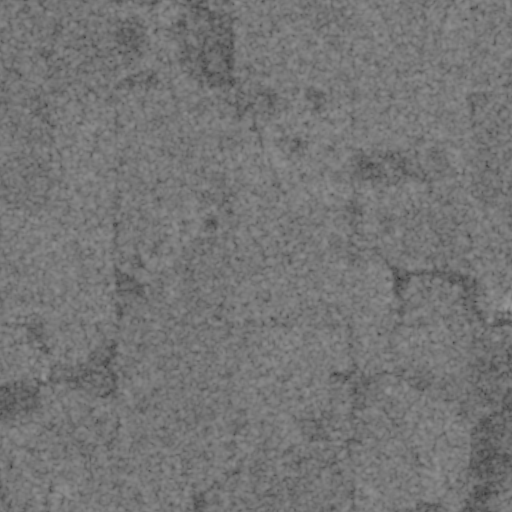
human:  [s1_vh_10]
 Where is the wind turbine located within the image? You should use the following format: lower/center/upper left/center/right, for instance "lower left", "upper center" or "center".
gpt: The wind turbine is located in the lower left of the image.
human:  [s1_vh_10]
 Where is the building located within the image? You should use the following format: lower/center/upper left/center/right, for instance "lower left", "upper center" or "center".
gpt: There is no building in the image.

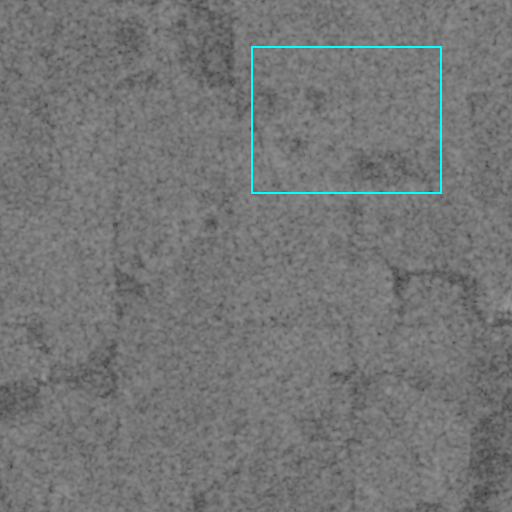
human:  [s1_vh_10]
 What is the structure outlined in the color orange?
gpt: There is no orange outline.
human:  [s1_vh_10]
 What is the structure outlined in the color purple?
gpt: There is no structure outlined in purple.